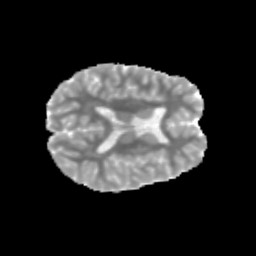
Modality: MD
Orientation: axial
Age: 11
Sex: female
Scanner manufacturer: siemens
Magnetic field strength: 3 T
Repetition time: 3.8 s
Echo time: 0.07 s